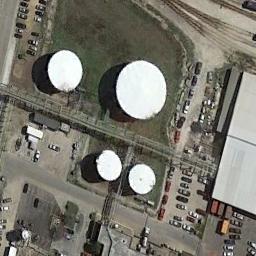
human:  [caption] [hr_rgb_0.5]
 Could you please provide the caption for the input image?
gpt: There are four white storage tanks on the bare land .

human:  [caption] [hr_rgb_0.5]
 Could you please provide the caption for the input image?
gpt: The storage tanks here are half white and half black .

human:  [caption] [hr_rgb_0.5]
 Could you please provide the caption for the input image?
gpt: There are many cars beside the storage tanks .

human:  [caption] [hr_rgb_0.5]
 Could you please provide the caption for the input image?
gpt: In the factory there are many neatly arranged storage tanks of different sizes, Many pipelines and many cars, And there are large lawns in the factory .

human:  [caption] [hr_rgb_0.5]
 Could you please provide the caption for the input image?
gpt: There are four white storage tanks of different sizes .